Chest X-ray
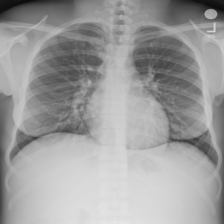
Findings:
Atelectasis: negative
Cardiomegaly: negative
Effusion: negative
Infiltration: negative
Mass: negative
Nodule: negative
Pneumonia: negative
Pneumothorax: negative
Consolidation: negative
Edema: negative
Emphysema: negative
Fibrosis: negative
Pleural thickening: negative
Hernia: negative